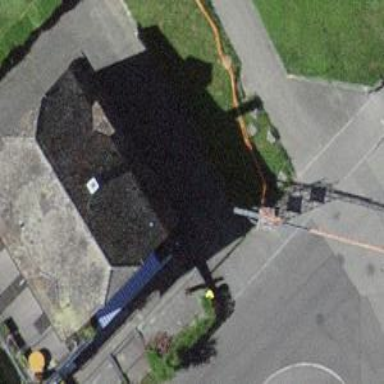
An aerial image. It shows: Post box.